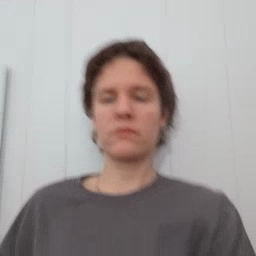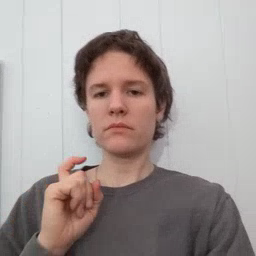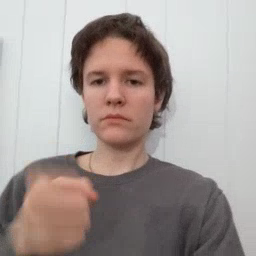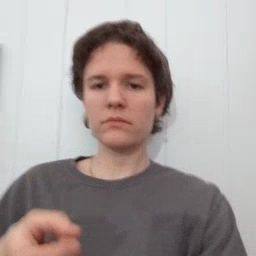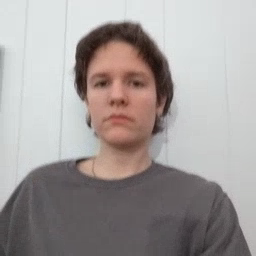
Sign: give